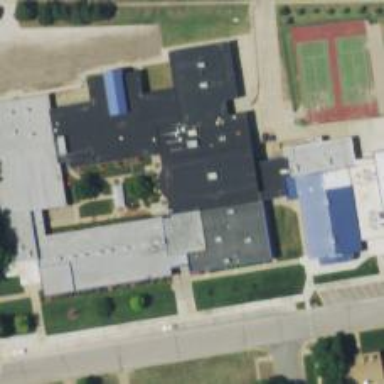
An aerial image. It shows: School.